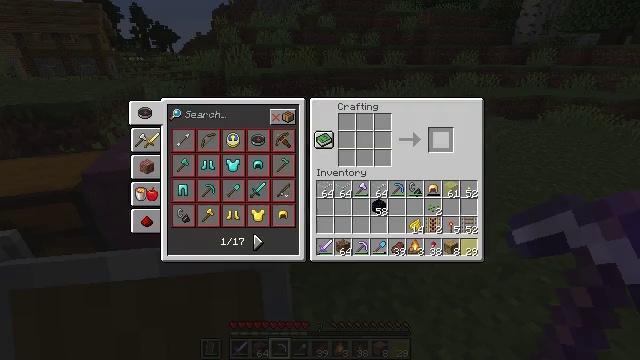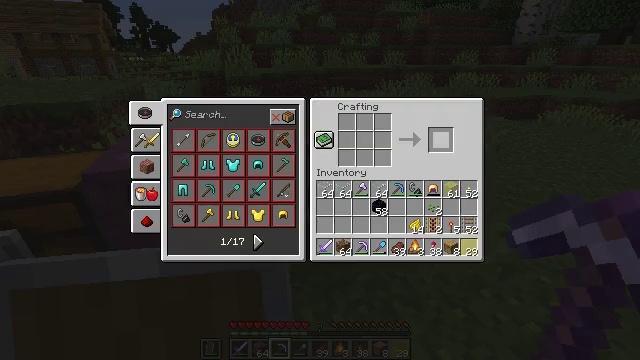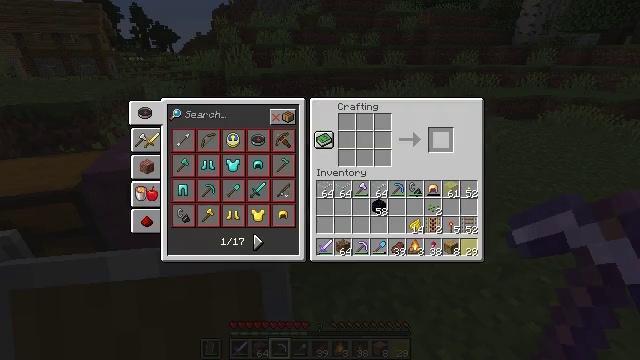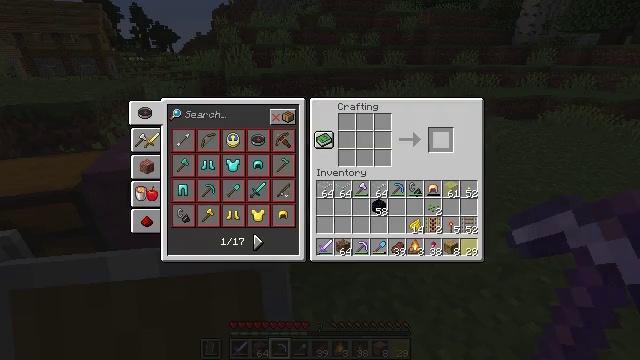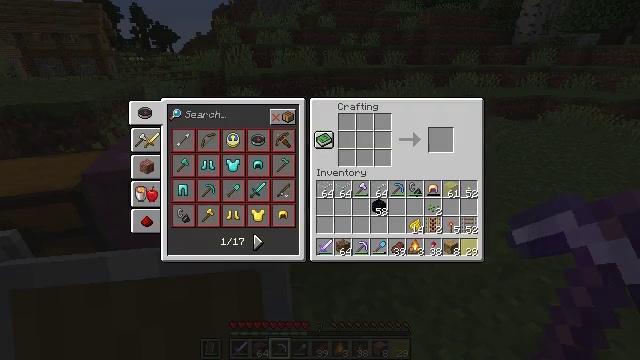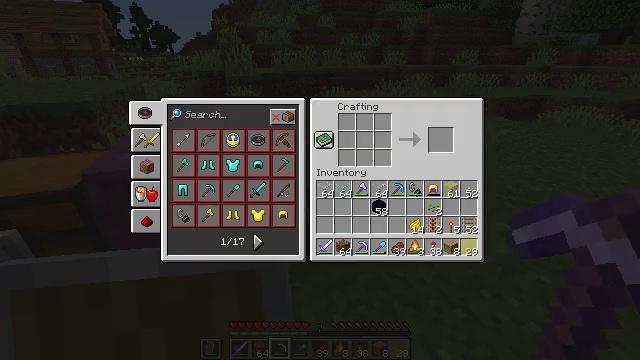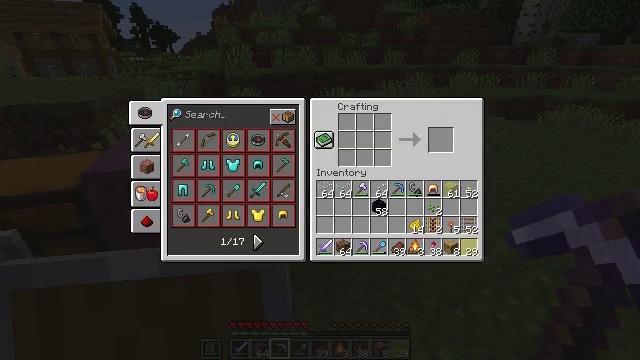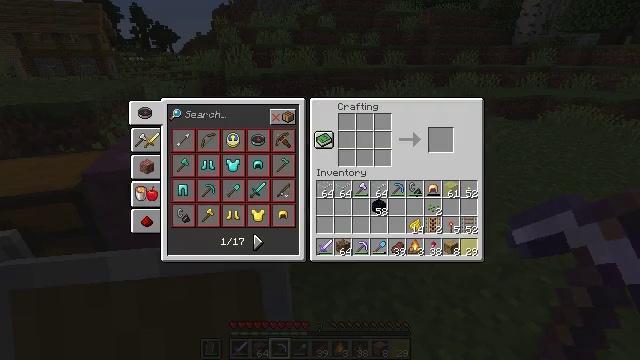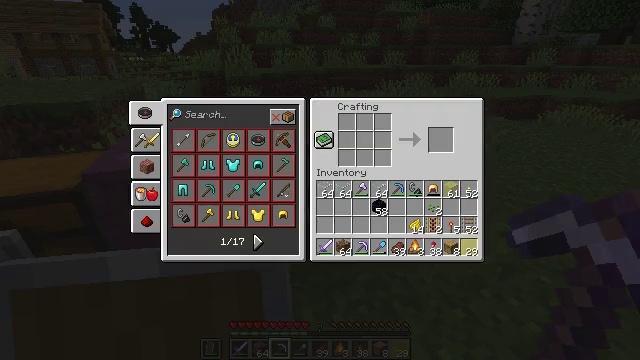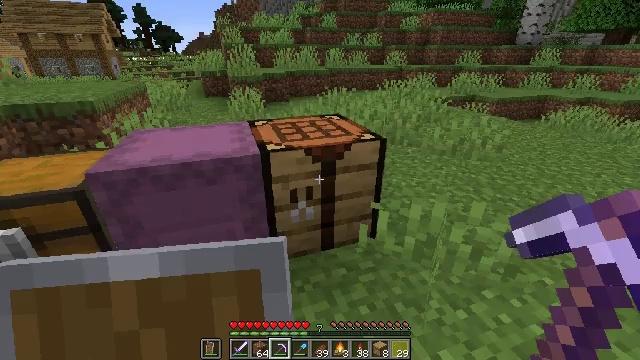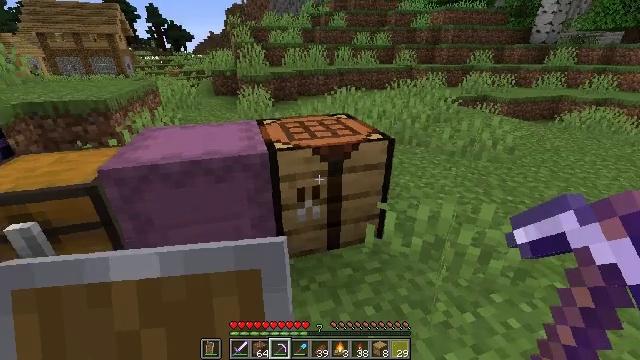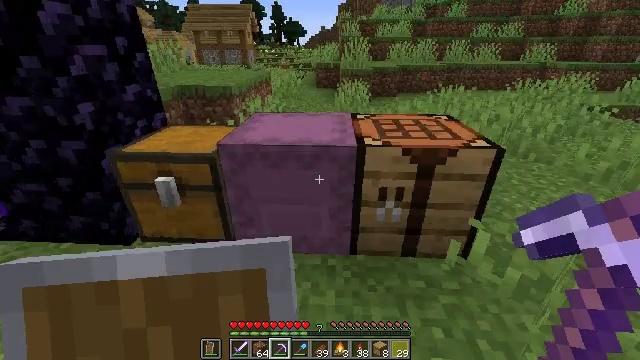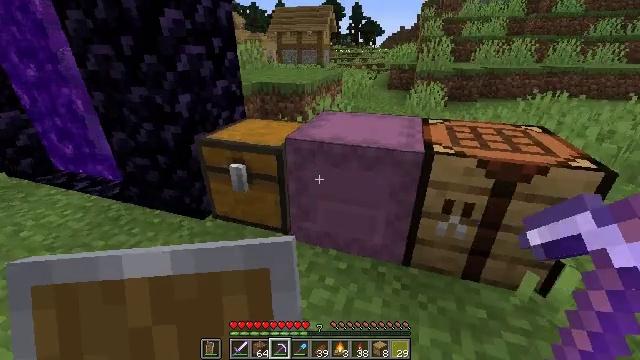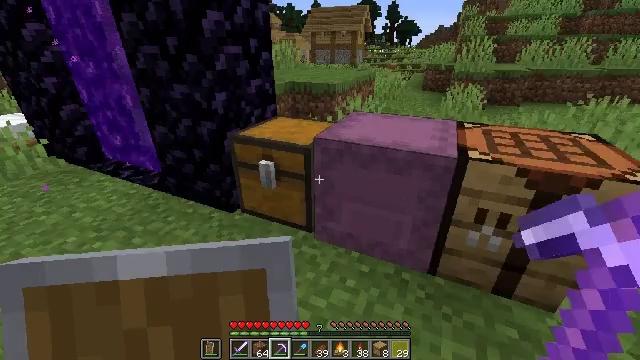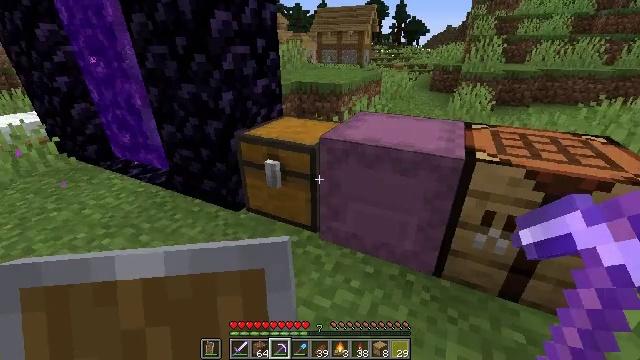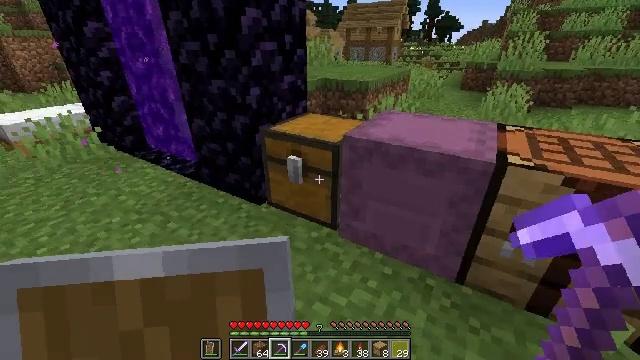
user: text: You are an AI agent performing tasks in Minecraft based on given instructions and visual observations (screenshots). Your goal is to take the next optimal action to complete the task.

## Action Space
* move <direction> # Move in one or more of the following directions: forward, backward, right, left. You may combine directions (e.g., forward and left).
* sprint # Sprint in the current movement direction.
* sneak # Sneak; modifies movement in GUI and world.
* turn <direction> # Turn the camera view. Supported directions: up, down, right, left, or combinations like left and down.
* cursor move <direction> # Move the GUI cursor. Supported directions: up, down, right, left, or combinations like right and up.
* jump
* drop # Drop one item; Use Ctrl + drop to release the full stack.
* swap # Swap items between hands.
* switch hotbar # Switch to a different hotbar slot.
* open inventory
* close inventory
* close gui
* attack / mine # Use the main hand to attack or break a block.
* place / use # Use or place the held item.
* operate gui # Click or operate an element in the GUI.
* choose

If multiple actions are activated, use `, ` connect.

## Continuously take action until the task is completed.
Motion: motion action
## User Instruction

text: Craft a yellow stained glass with yellow dye in the crafting table.
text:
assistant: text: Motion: sneak, open gui
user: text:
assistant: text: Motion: sneak
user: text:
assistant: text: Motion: no_op
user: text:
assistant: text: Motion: cursor move left and down
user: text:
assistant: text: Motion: cursor move left and down
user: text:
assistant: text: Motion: cursor move left
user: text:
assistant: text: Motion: no_op
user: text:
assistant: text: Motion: no_op
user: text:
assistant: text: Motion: no_op
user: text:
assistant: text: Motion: turn left, close gui
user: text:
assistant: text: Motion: turn left and down, open inventory
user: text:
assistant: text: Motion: turn left
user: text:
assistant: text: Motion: turn left
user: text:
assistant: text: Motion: turn left
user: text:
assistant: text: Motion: turn left
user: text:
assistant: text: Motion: no_op
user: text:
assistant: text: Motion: turn right and up
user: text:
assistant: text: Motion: turn right and up
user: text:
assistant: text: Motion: use / place
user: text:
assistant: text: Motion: use / place
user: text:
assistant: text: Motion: no_op
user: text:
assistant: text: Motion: no_op
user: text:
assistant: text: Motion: no_op
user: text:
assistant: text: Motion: no_op
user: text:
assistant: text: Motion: no_op
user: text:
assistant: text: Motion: no_op
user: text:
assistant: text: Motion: sneak
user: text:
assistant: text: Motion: sneak
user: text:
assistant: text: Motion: sneak
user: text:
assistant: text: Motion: sneak